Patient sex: M
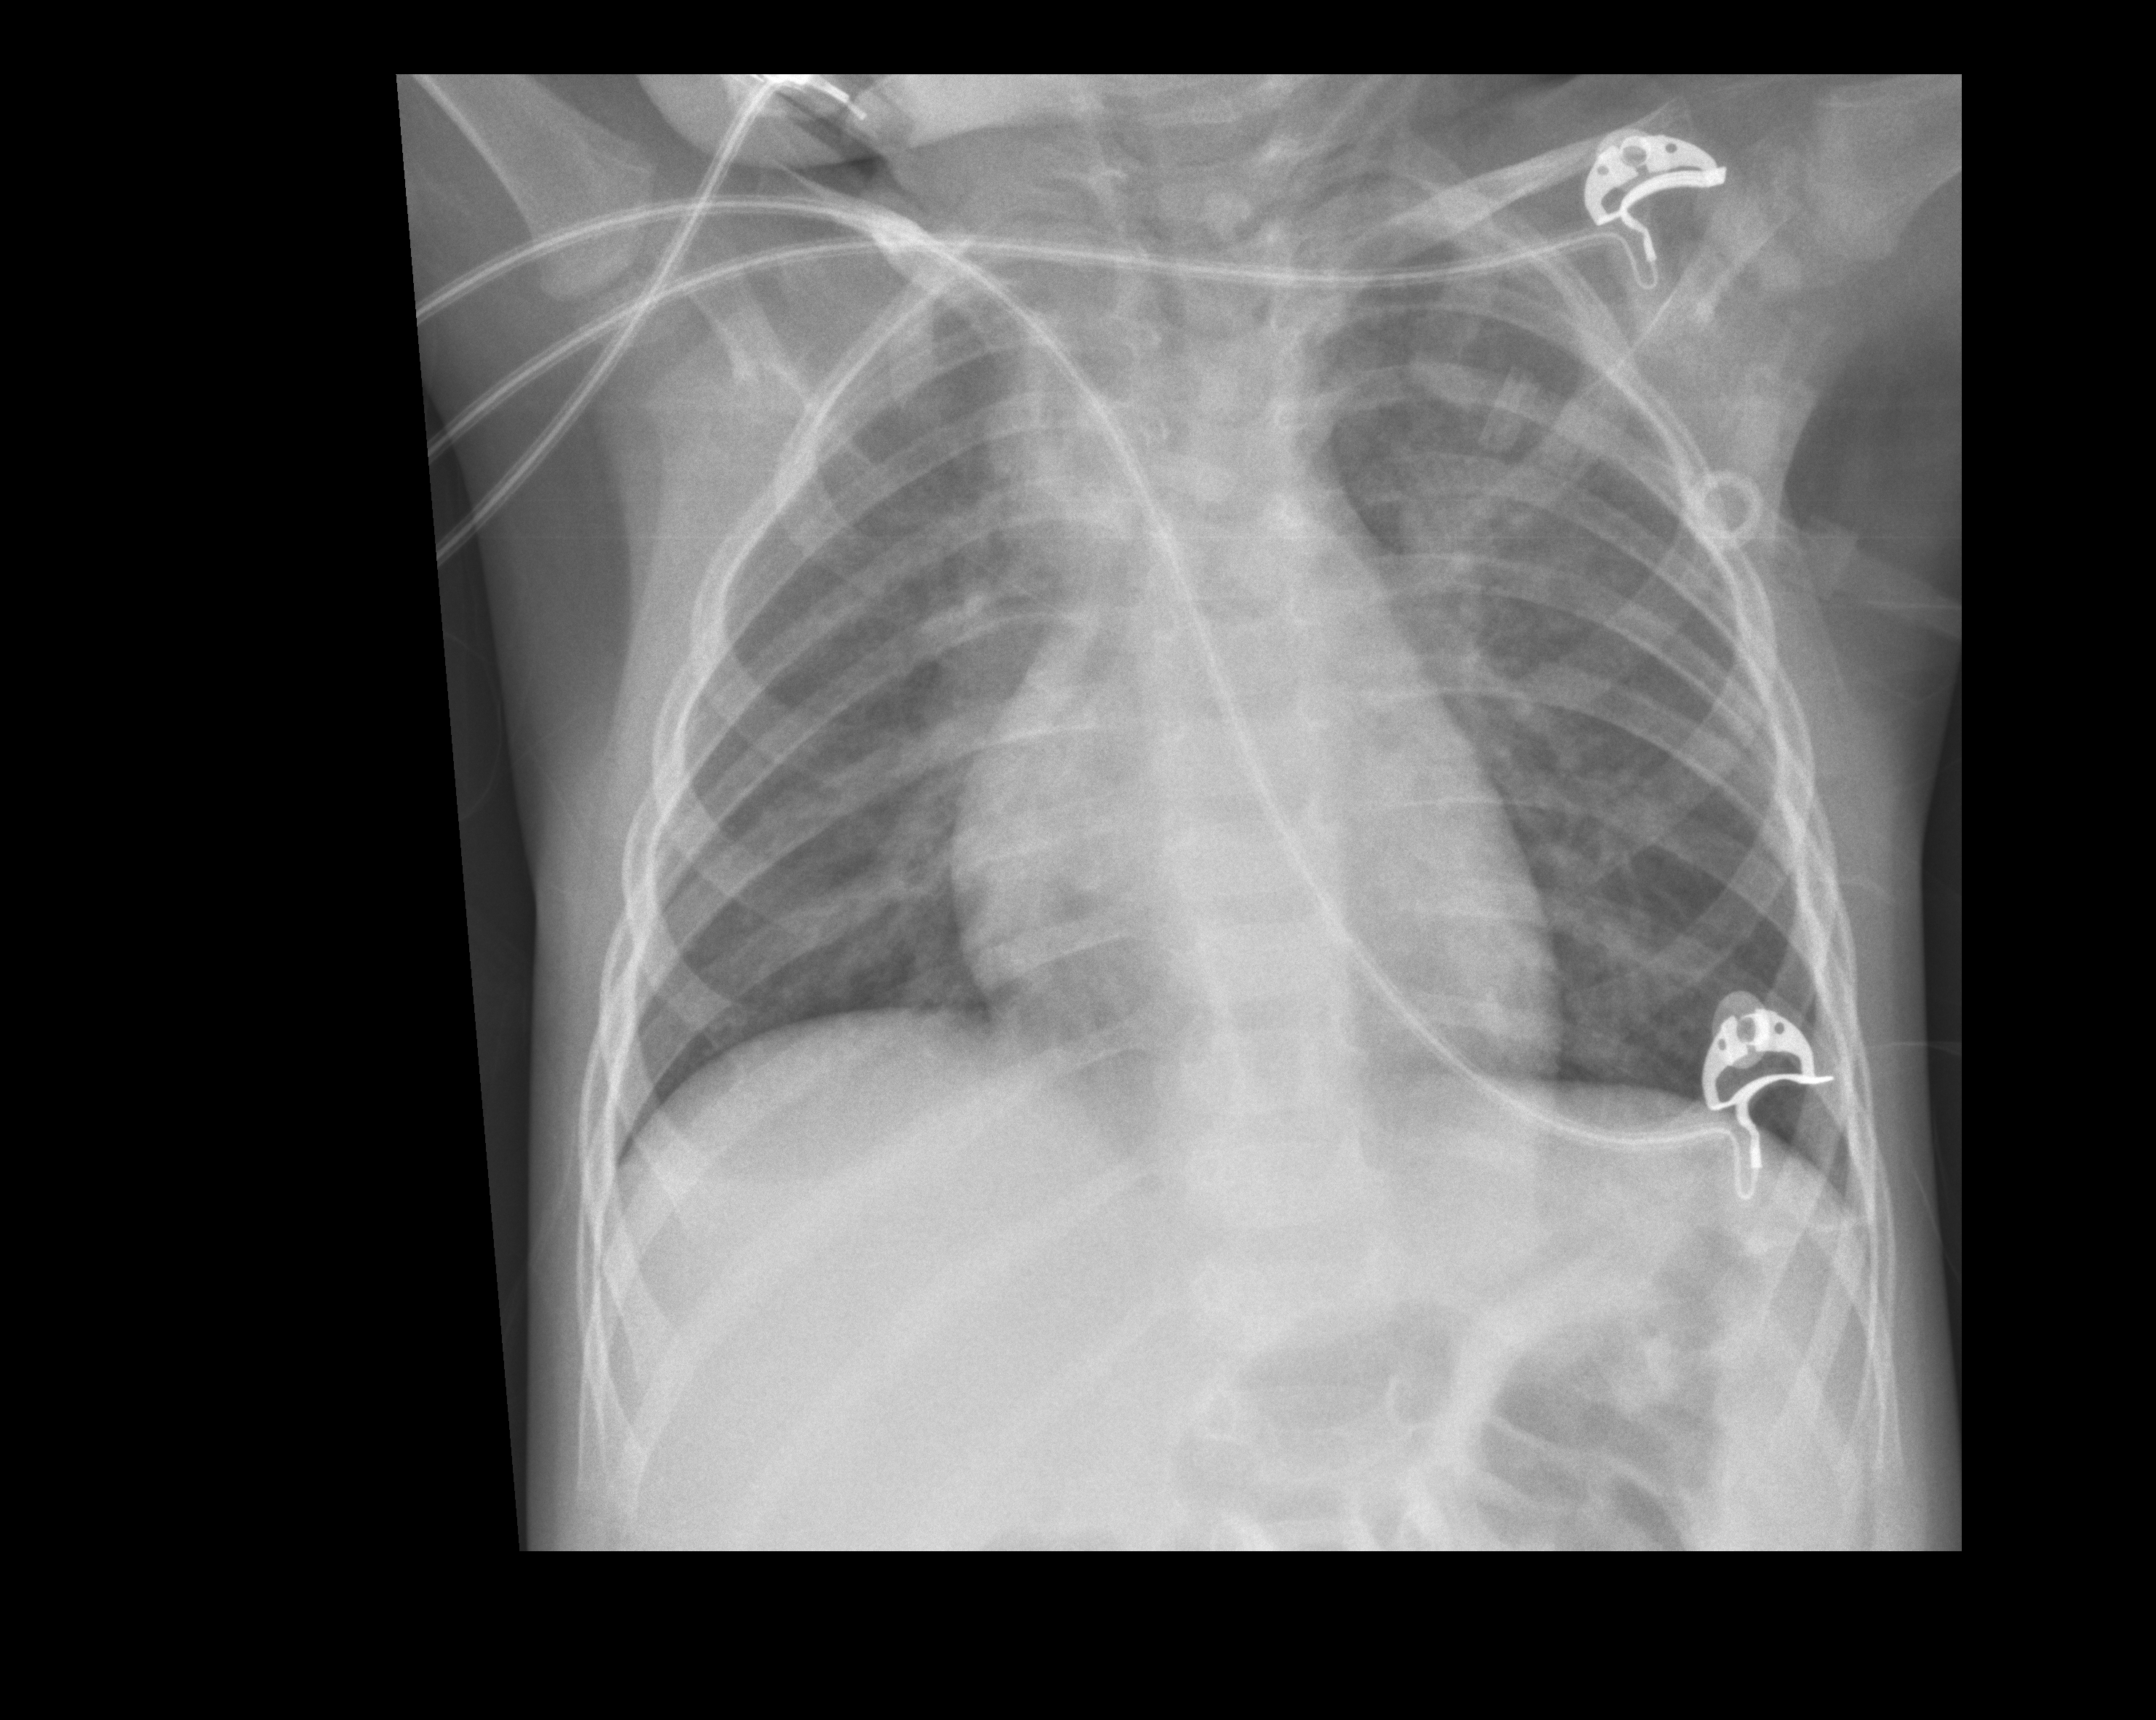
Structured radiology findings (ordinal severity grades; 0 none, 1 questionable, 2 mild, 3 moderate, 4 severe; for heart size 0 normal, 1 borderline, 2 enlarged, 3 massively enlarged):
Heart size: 0
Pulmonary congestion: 2
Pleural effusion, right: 0
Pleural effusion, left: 0
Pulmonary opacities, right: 2
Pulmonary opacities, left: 2
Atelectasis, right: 2
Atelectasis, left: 0